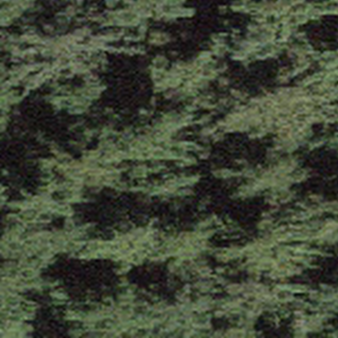
Label: other